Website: crate-barrel
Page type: delivery-shipping
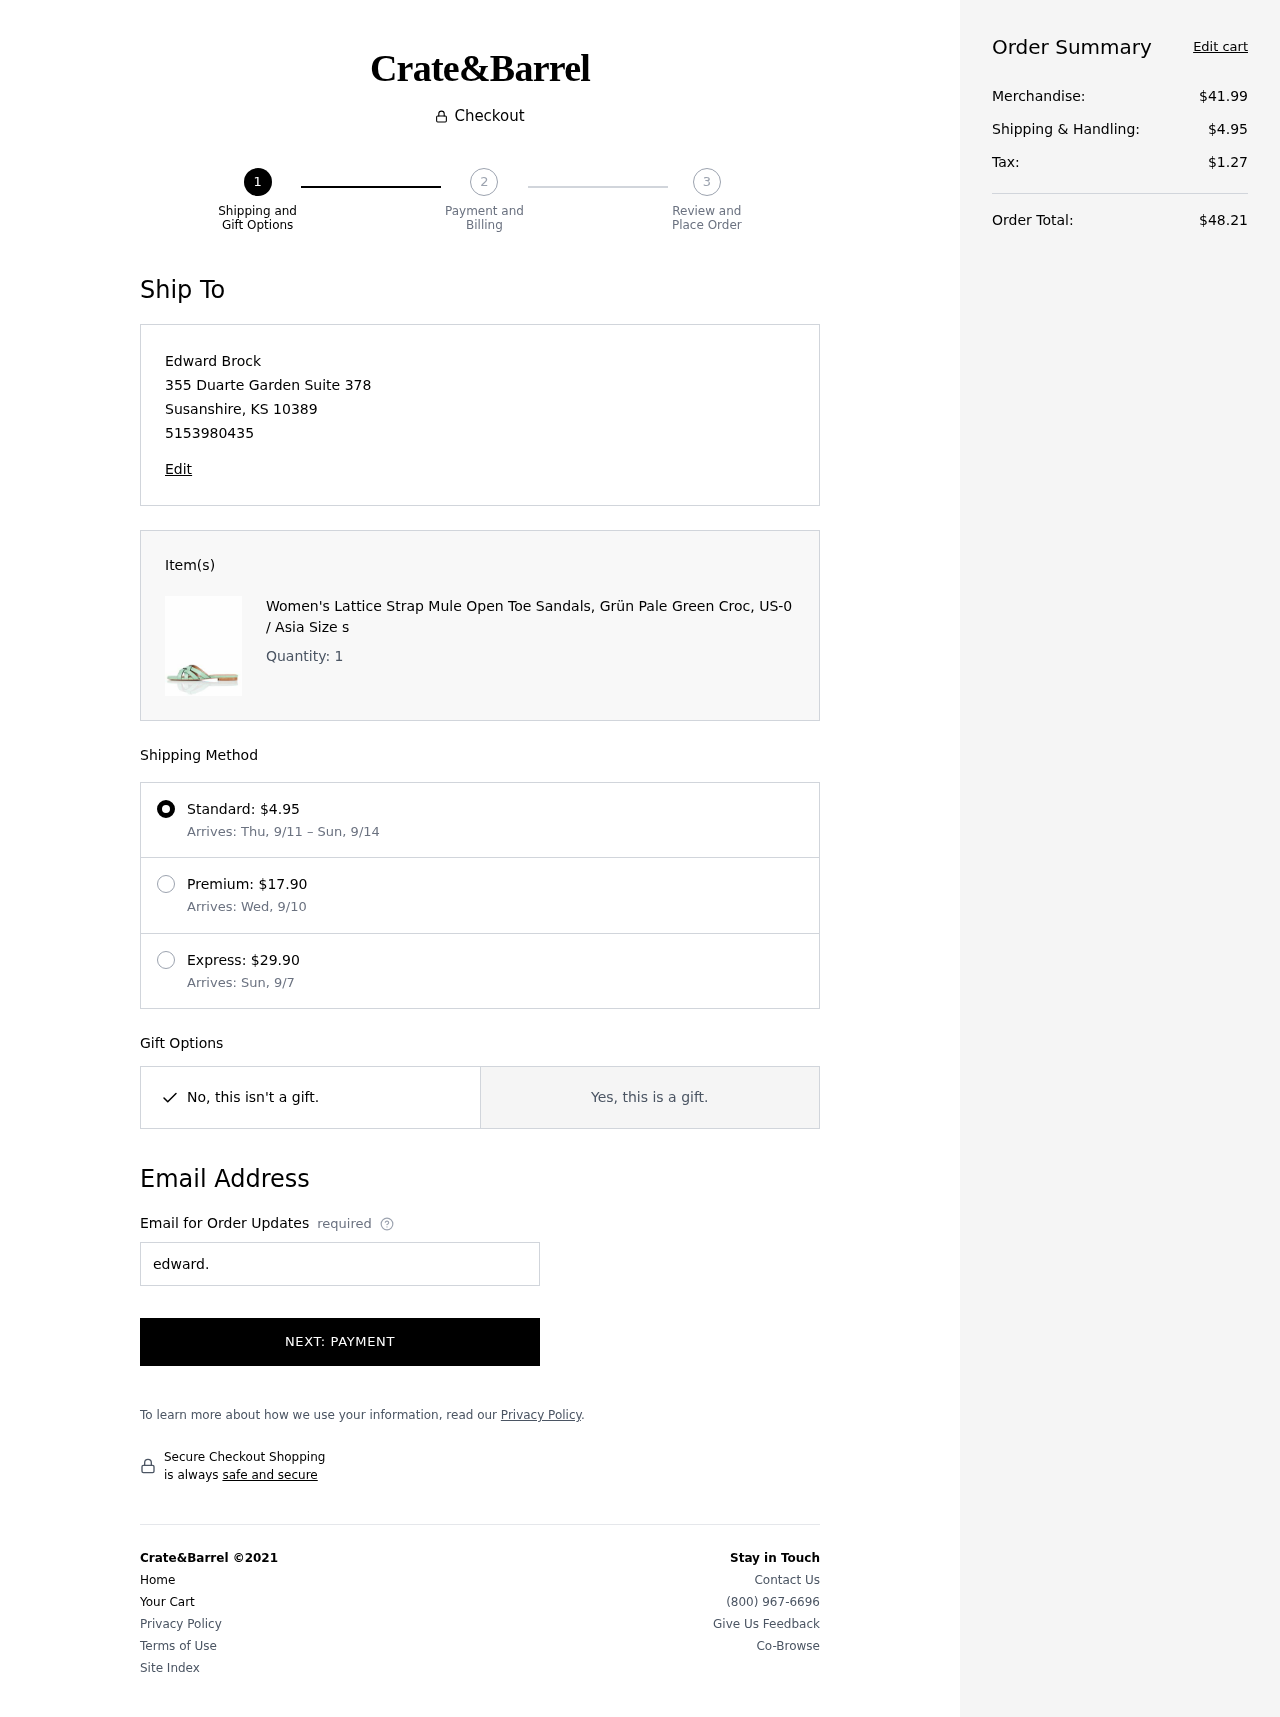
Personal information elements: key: PII_CITY
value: Susanshire
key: PII_EMAIL
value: edward.brock@gmail.com
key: PII_FULLNAME
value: Edward Brock
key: PII_PHONE
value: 5153980435
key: PII_POSTCODE
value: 10389
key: PII_STATE_ABBR
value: KS
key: PII_STREET
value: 355 Duarte Garden Suite 378
Product elements: key: PRODUCT1_NAME
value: Women's Lattice Strap Mule Open Toe Sandals, Grün Pale Green Croc, US-0 / Asia Size s
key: PRODUCT1_QUANTITY
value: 1
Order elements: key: ORDER_SHIPPING_COST
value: $4.95
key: ORDER_SHIPPING_DATE
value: Thu, 9/11
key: ORDER_DELIVERY_DATE
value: Sun, 9/14
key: ORDER_SHIPPING_COST2
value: $17.90
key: ORDER_DELIVERY_DATE2
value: Arrives: Wed, 9/10
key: ORDER_SHIPPING_COST3
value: $29.90
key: ORDER_DELIVERY_DATE3
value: Arrives: Sun, 9/7
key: ORDER_SUBTOTAL
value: $41.99
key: ORDER_TAX
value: $1.27
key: ORDER_TOTAL
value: $48.21